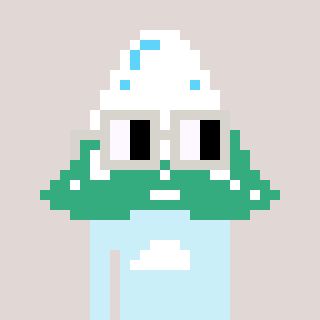
a pixel art character with square light gray glasses, a snowy mountain-shaped head and a cold-colored body on a warm background